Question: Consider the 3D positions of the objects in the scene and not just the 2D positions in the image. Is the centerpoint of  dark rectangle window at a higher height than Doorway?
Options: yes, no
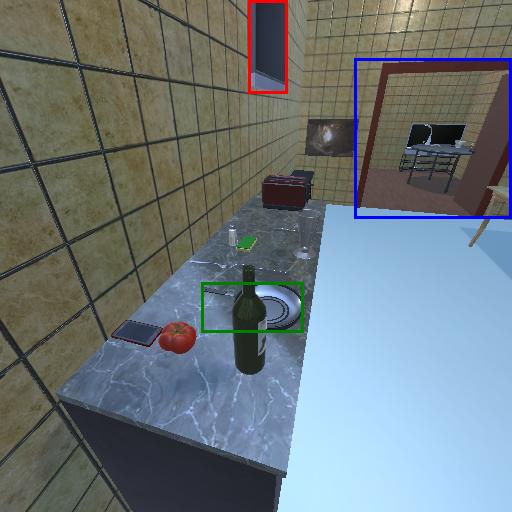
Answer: yes